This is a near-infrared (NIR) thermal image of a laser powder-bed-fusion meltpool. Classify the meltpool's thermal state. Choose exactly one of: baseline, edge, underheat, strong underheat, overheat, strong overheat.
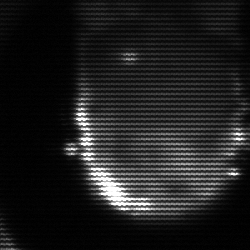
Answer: baseline